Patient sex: M
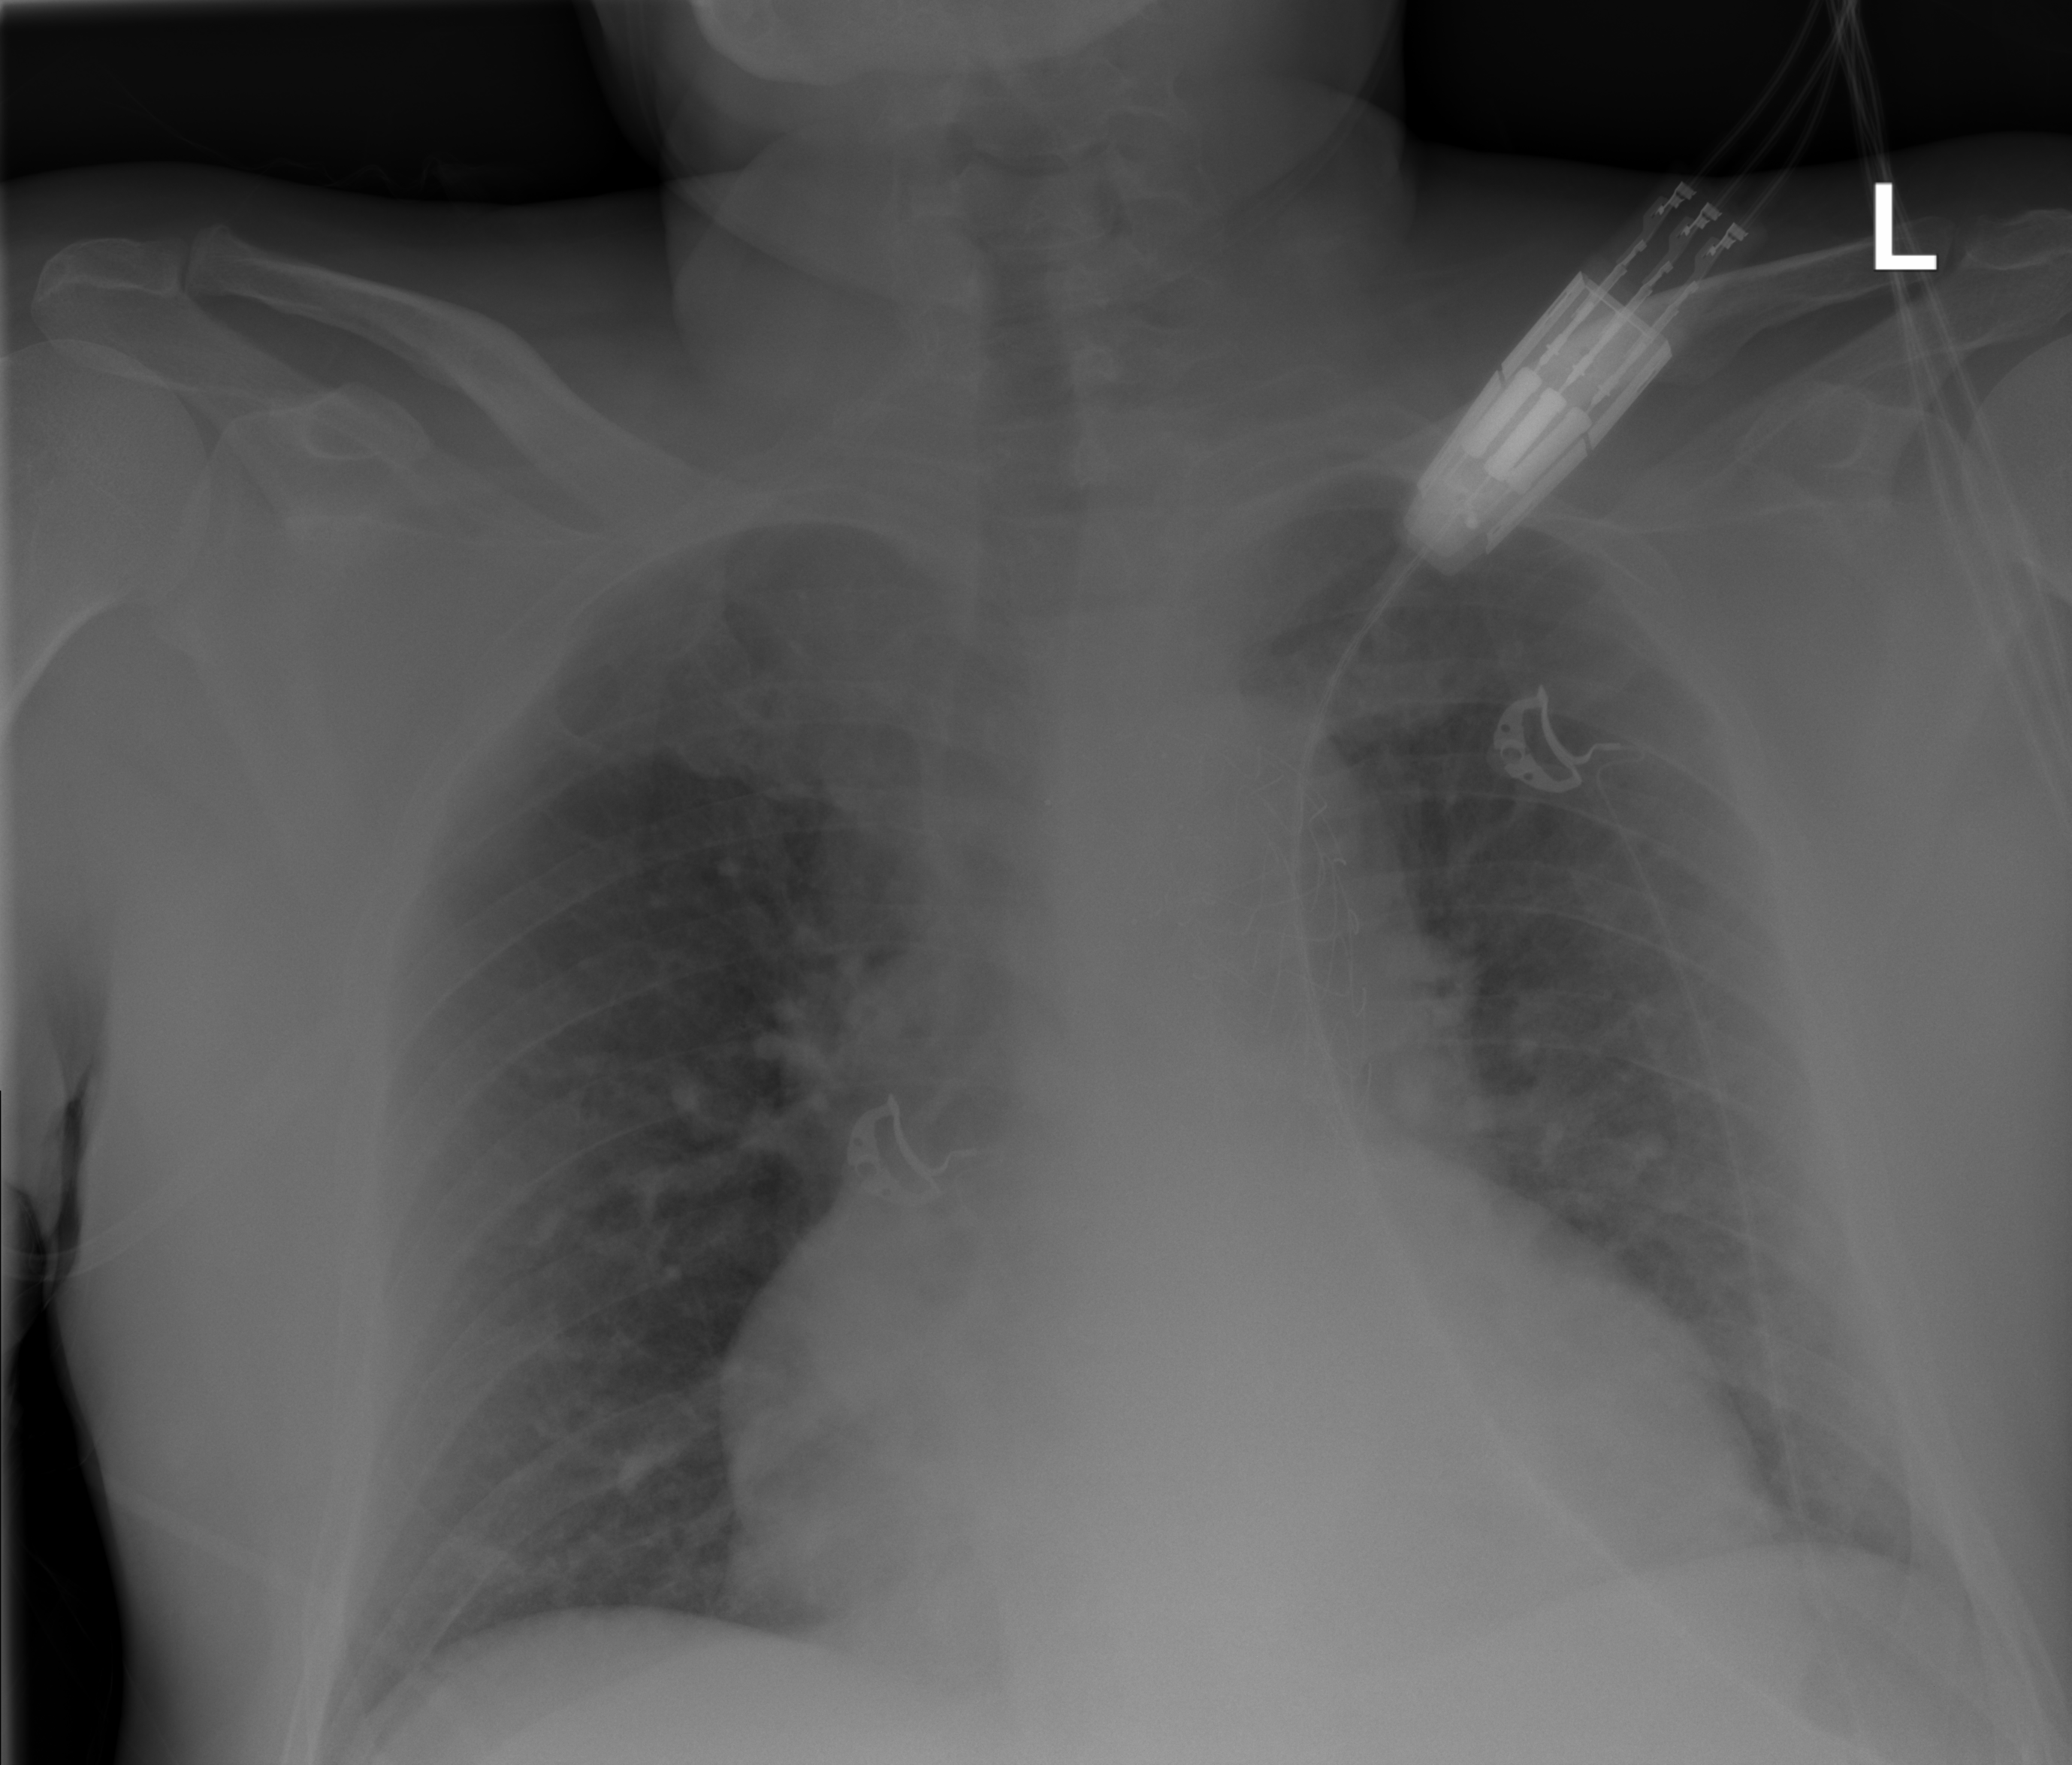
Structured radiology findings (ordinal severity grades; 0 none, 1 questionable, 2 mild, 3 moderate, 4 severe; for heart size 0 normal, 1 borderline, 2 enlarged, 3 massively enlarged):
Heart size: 2
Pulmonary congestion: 0
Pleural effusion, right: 0
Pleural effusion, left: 0
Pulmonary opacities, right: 0
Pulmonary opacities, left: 0
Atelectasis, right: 2
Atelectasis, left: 2